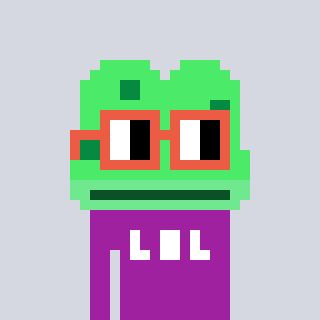
a pixel art character with square orange glasses, a frog-shaped head and a magenta-colored body on a cool background